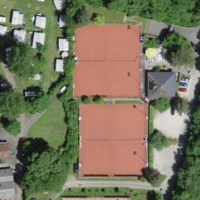
EUNIS habitat code: 53
Species observed at this site:
Pholidoptera griseoaptera
Tettigonia viridissima